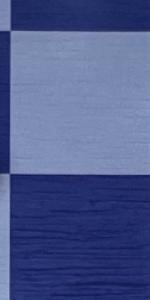
Label: Empty